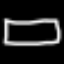
Label: square